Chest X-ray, PA view. Patient: 25 years old, sex M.
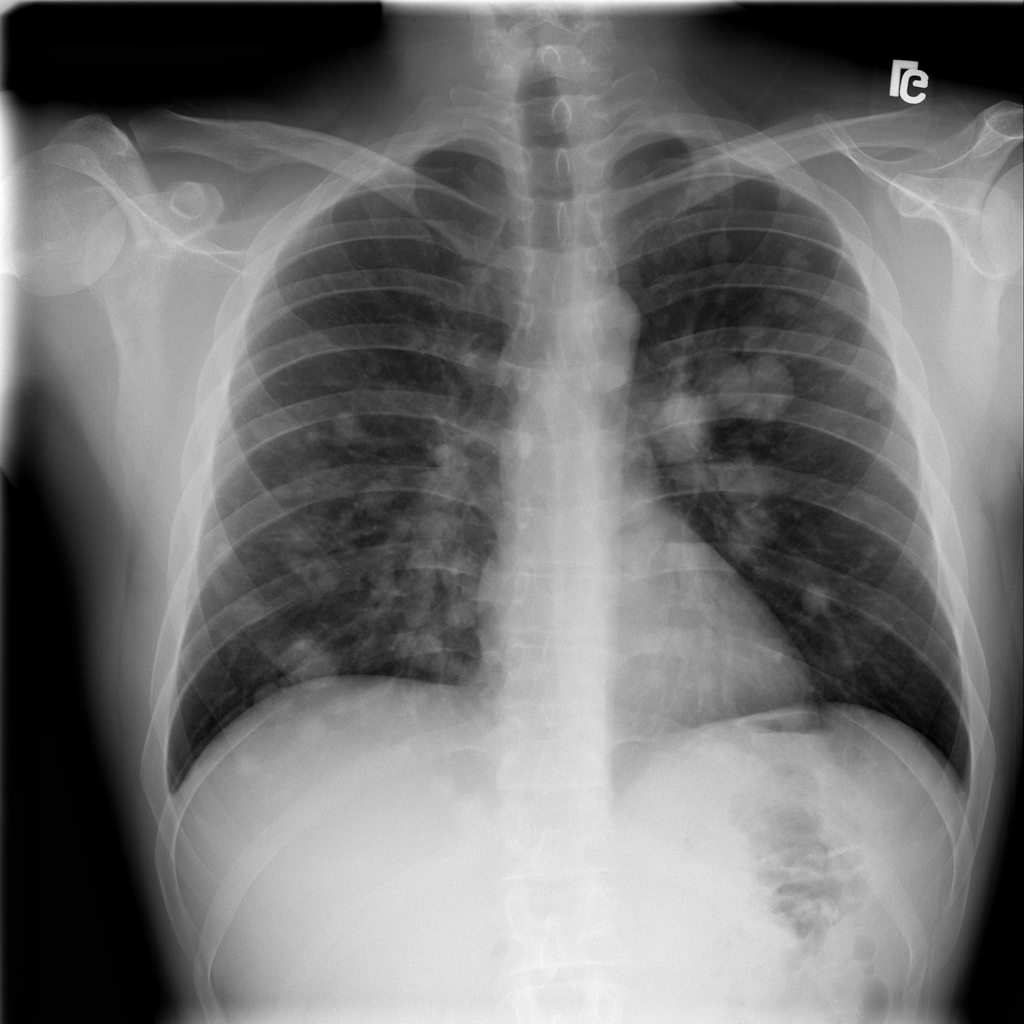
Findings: Nodule